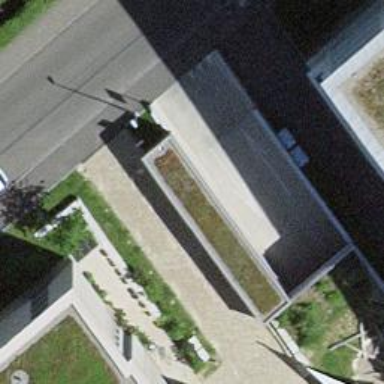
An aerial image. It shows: Parking area.